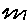
Label: zigzag